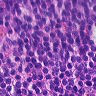
Metastatic tissue present: no